Question: i have buttons with rounded corners, how to make them looks like this :
do i need to define my own style? I don't want to change my code, only XML resources, if it possible how to apply this(border radius = 0) style to my buttons?
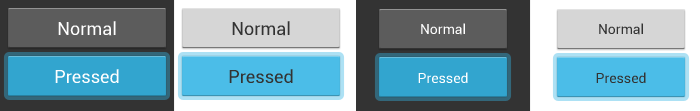
Answer: <URL>
This service generate Holo-styles for checked components(button is your case) and then you can download zip with xml's.
Use it to fast&easy implement, or code samples.